Question: sample code
'''
//node
Rectangle rect = new Rectangle (0, 0, 20, 20);
//path
Text text = TextBuilder.create()
.text("J a v a F X R o c k s")
.font(new Font(50))
.x(65)
.y(100)
.build();
// path transition
pathTransition = PathTransitionBuilder.create()
.duration(Duration.seconds(15))
.path(text)
.node(rect)
.orientation(OrientationType.ORTHOGONAL_TO_TANGENT)
.cycleCount(Timeline.INDEFINITE)
.autoReverse(true)
.build();
'''

I want to display part of the the text(path) that traveled by rect node. Meaning in the above figure as rect node traveled until java, i want to be display that part only at that point of time ..
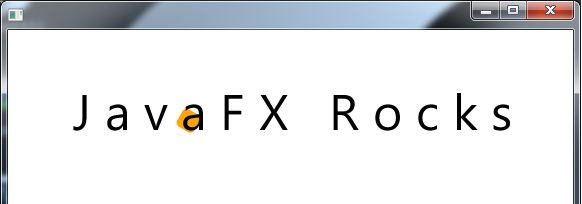
Answer: You can try to assign a clipping area to the Text and update it during animation:
'''
public void start(Stage primaryStage) {
final Rectangle pen = new Rectangle(0, 0, 20, 20);
// this pane this contain clipping
final Pane clip = new Pane();
// listener to update clipping area
ChangeListener changeListener = new ChangeListener() {
@Override
public void changed(ObservableValue ov, Object t, Object t1) {
Rectangle newrect = new Rectangle(pen.getTranslateX(), pen.getTranslateY(), pen.getWidth(), pen.getHeight());
newrect.setRotate(pen.getRotate());
clip.getChildren().add(newrect);
}
};
// rect coordinates will be changed during animation, so we will listen to them
pen.translateXProperty().addListener(changeListener);
pen.translateYProperty().addListener(changeListener);
pen.rotateProperty().addListener(changeListener);
final Text text = TextBuilder.create()
.text("J a v a F X R o c k s")
.font(new Font(50))
.clip(clip)
.x(65)
.y(100)
.build();
PathTransition pathTransition = PathTransitionBuilder.create()
.duration(Duration.seconds(15))
.path(text)
.node(pen)
.orientation(OrientationType.ORTHOGONAL_TO_TANGENT)
.build();
// once we done we don't want to store thousands of rectangles used to clip
pathTransition.setOnFinished(new EventHandler<ActionEvent>() {
@Override
public void handle(ActionEvent t) {
text.setClip(null);
clip.getChildren().clear();
}
});
Pane root = new Pane();
root.getChildren().addAll(text, pen);
primaryStage.setScene(new Scene(root, 600, 200));
primaryStage.show();
pathTransition.play();
}
'''
A bit more efficient way to store clipping area can be 'Canvas' object, but it will require a bit of math to draw rectangles with rotation on canvas, so it's your call.